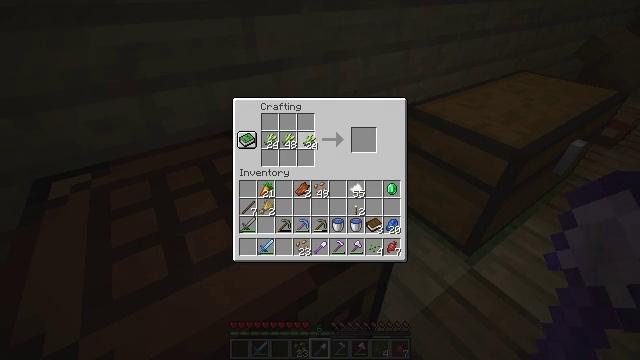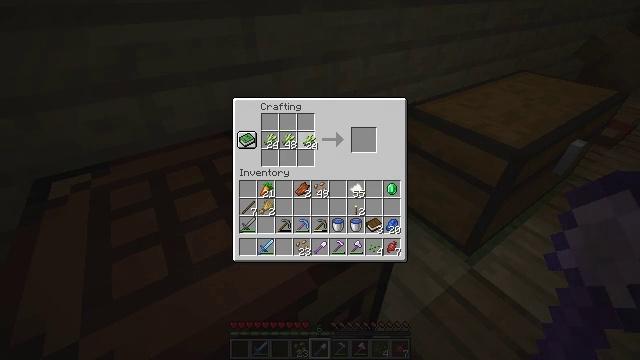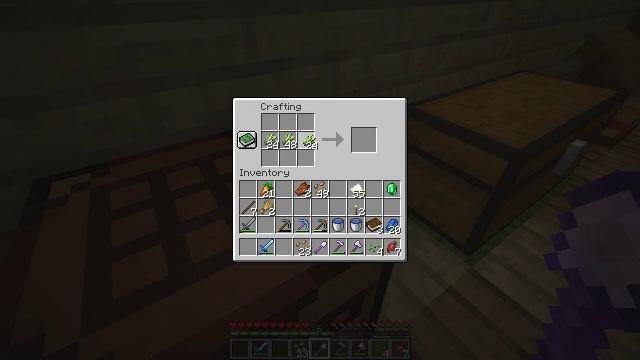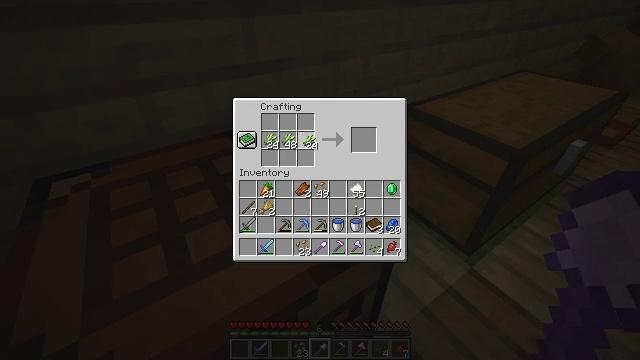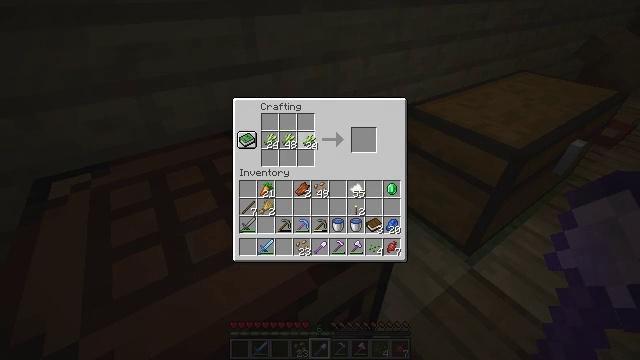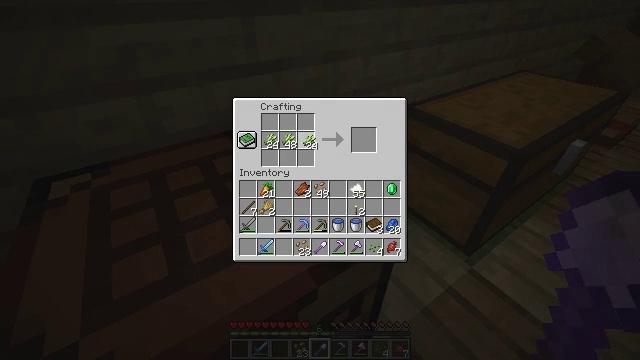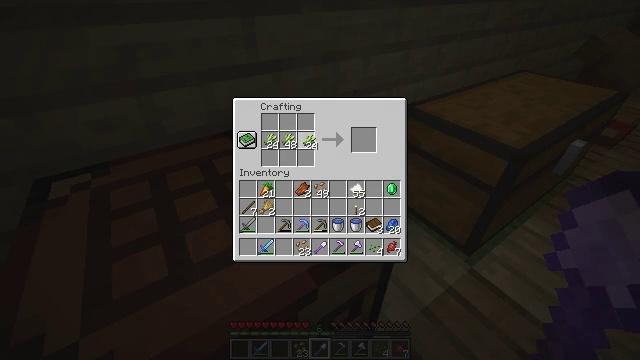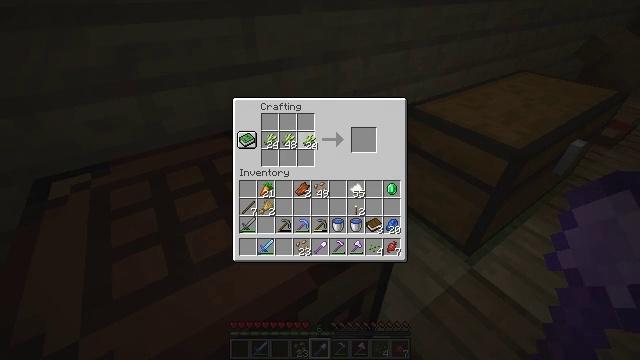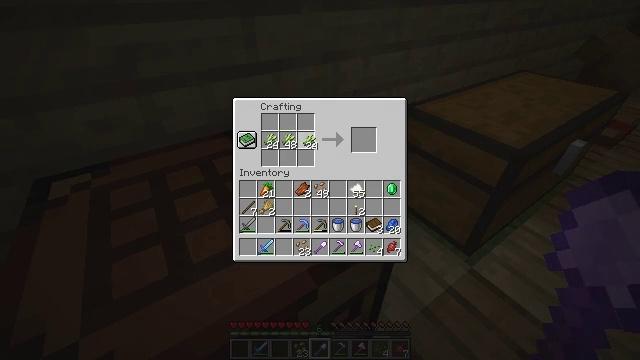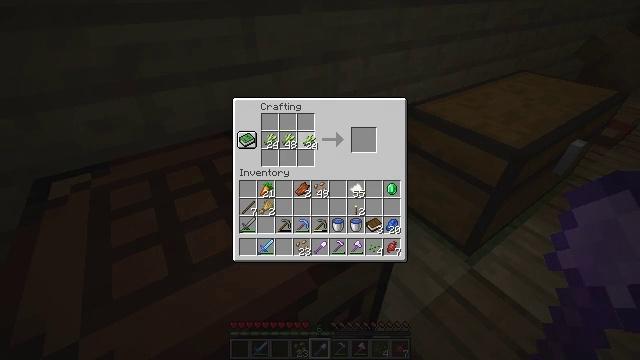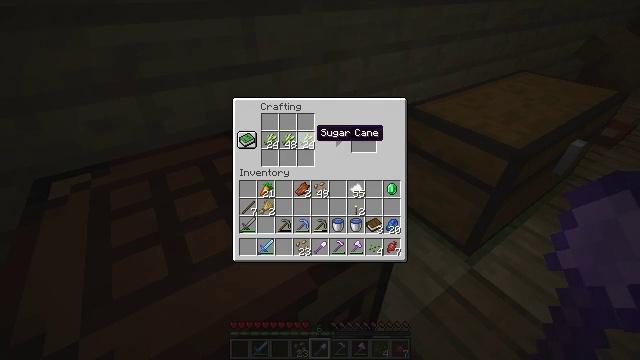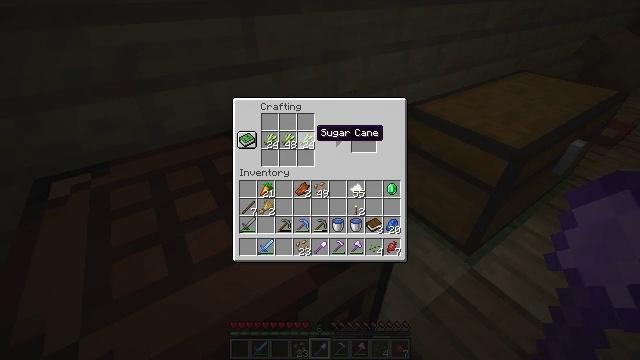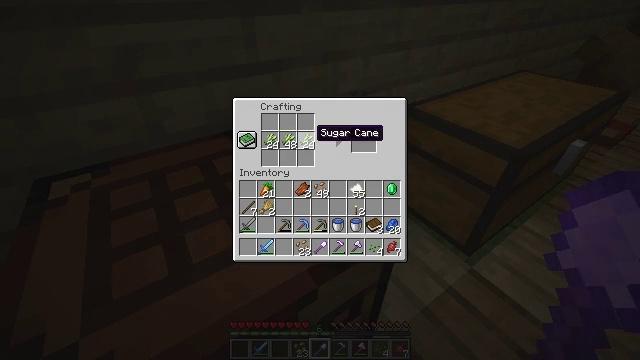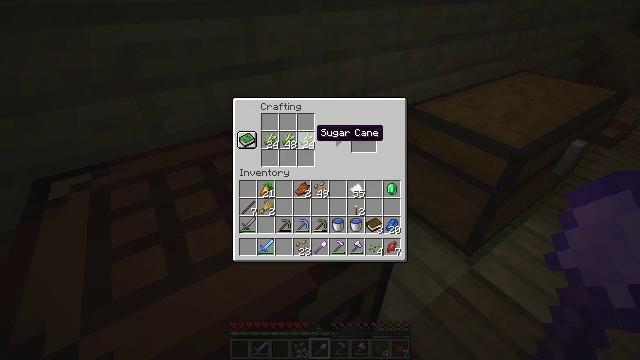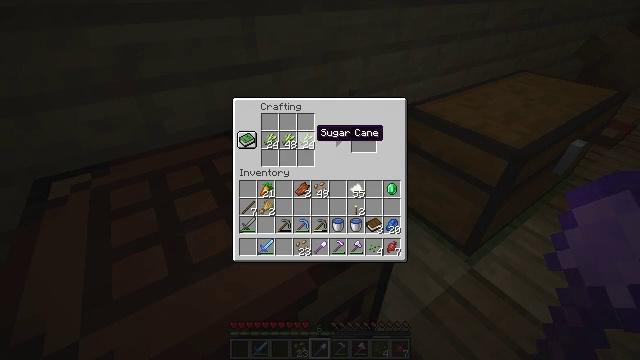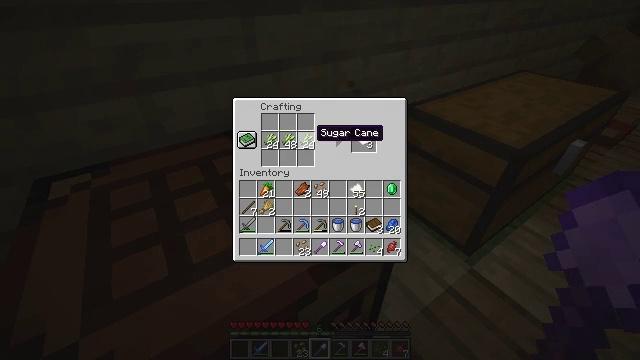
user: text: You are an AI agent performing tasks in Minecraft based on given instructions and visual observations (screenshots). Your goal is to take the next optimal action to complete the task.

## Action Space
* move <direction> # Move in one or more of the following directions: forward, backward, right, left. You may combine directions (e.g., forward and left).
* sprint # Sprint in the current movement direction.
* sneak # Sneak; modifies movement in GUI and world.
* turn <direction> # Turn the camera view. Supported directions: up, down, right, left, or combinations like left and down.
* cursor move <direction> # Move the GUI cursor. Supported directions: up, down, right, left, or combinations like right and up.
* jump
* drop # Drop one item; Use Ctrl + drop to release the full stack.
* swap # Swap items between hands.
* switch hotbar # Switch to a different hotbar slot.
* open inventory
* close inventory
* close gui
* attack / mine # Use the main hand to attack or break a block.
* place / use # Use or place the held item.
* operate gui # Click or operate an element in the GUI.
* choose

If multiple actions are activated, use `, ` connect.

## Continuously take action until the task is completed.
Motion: motion action
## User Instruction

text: Make paper by crafting.
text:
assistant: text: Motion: no_op
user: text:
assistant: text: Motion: no_op
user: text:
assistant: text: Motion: no_op
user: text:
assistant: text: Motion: no_op
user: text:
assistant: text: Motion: no_op
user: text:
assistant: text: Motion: no_op
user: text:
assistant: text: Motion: operate gui
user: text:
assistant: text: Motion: operate gui
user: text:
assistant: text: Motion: operate gui
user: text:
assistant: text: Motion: no_op
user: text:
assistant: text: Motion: no_op
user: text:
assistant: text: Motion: no_op
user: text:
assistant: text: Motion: no_op
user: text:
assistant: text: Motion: no_op
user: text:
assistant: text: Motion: no_op
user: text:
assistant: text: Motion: no_op
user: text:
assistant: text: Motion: no_op
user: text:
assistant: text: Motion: no_op
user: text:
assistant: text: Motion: cursor move right
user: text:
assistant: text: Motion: cursor move right
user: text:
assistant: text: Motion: no_op
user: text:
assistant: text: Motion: no_op
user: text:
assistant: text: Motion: no_op
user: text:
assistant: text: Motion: no_op
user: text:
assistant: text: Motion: no_op
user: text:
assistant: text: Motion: no_op
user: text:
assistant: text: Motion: no_op
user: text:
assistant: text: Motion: no_op
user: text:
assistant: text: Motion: no_op
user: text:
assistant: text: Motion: operate gui